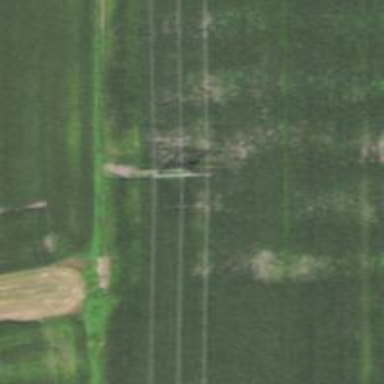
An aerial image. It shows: H-frame designed tower for power lines.